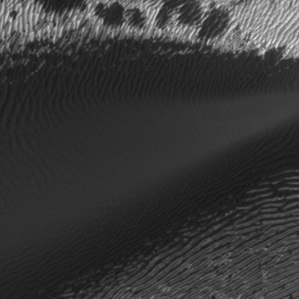
Label: frost